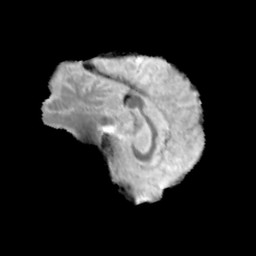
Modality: MD
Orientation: sagittal
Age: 68
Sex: male
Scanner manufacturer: siemens
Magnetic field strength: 3 T
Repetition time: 3.23 s
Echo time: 0.0892 s